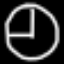
Label: clock